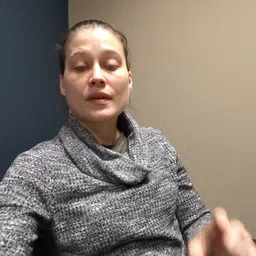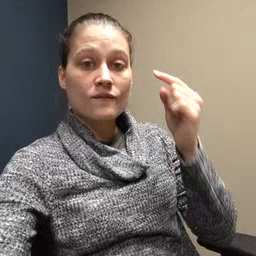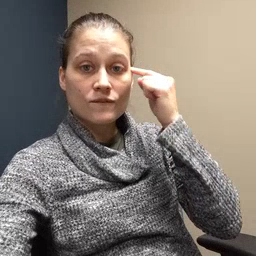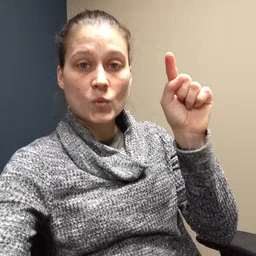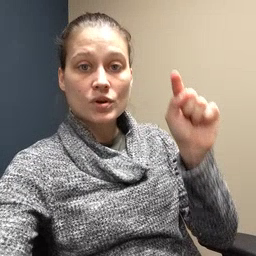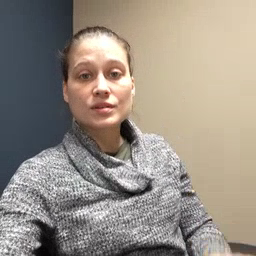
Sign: for